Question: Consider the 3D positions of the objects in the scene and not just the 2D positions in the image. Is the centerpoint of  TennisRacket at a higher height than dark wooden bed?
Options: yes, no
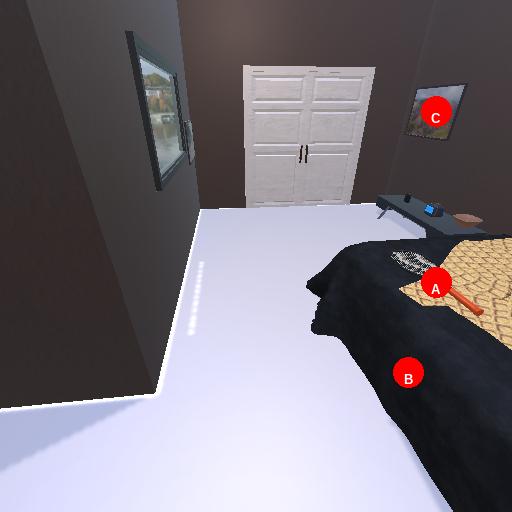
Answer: yes